Field crop: maize
Growth stage: 2
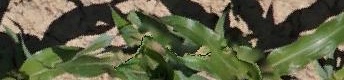
Species: maize